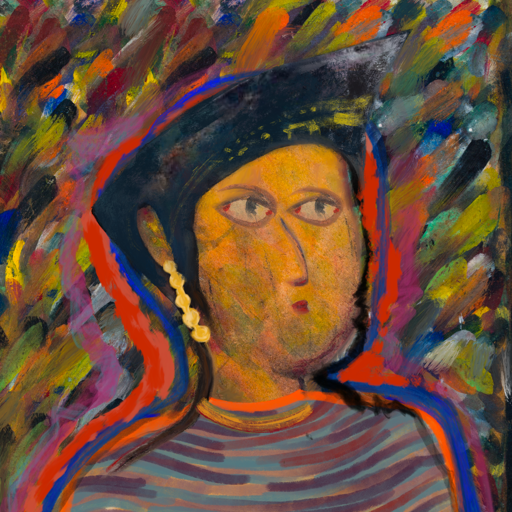
Background: An_Impression, Head And Neck Side: Gypsy_Mother, Face Side: GypsyMother, Bust: Experience, Hair Side: Experience, Head Accessory: Irani, Second Necklace: Blank, Necklace: Mother_And_Son_Son, Baby: Blank